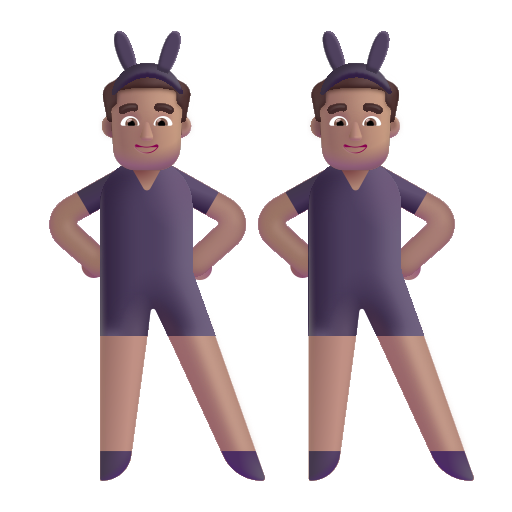
man with bunny ears color